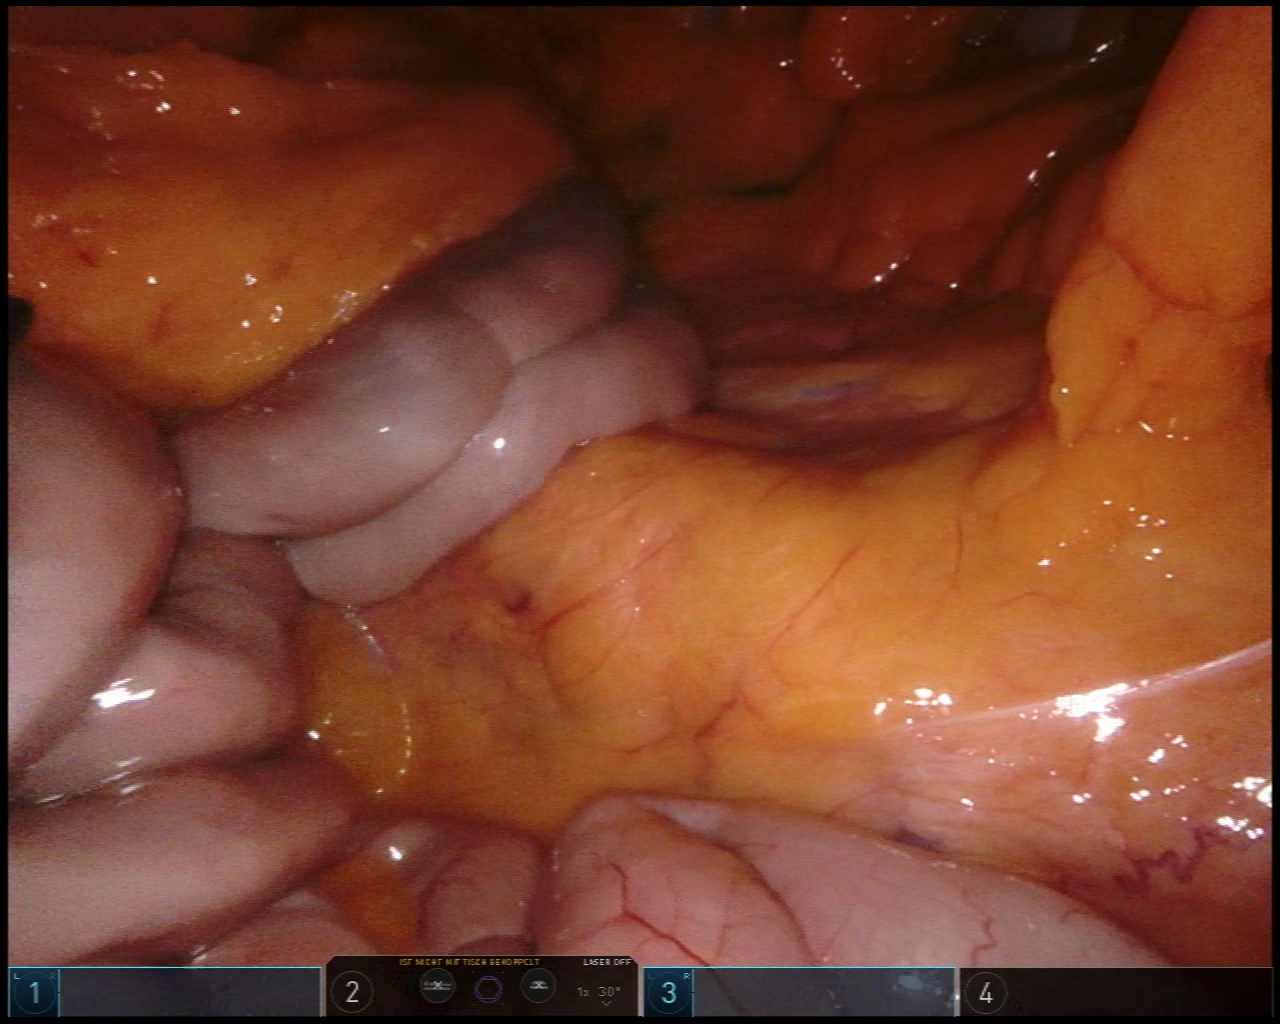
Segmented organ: small_intestine
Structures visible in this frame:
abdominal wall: no
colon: no
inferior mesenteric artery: no
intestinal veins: yes
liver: no
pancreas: no
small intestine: yes
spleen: no
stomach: no
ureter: no
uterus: no
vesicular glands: no